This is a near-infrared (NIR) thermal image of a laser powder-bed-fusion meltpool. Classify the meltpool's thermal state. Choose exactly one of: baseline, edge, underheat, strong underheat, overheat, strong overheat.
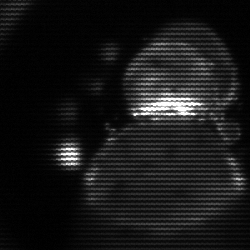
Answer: edge